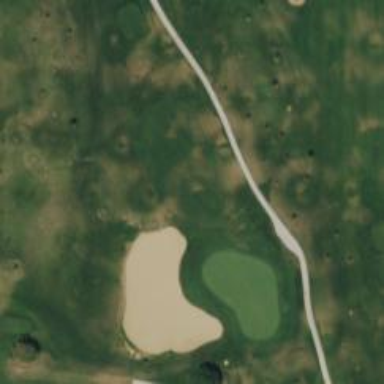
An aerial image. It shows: Path designated for golf carts.